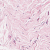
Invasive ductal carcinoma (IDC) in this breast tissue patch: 0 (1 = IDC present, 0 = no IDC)